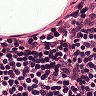
Metastatic tissue present: no